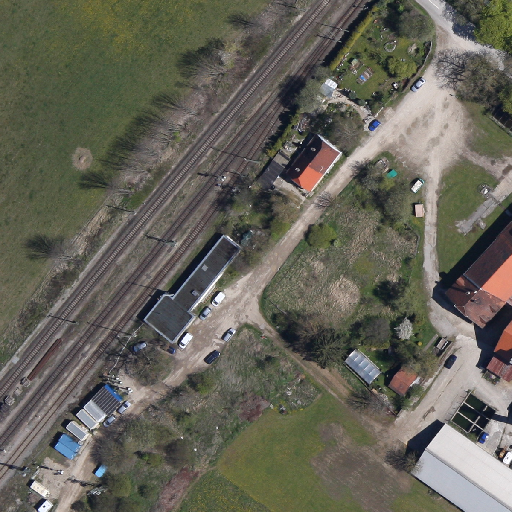
Referring expression: paved road